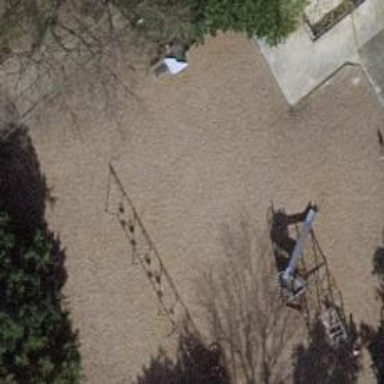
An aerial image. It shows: Playground area for leisure activities on the land.